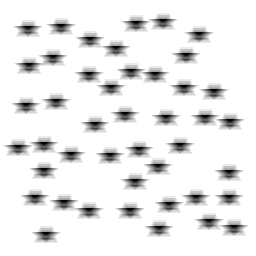
Squares: 0
Triangles: 0
Stars: 44
Total shapes: 44